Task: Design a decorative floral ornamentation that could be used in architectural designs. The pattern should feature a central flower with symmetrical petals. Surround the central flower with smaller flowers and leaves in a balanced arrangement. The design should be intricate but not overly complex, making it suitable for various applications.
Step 1056:
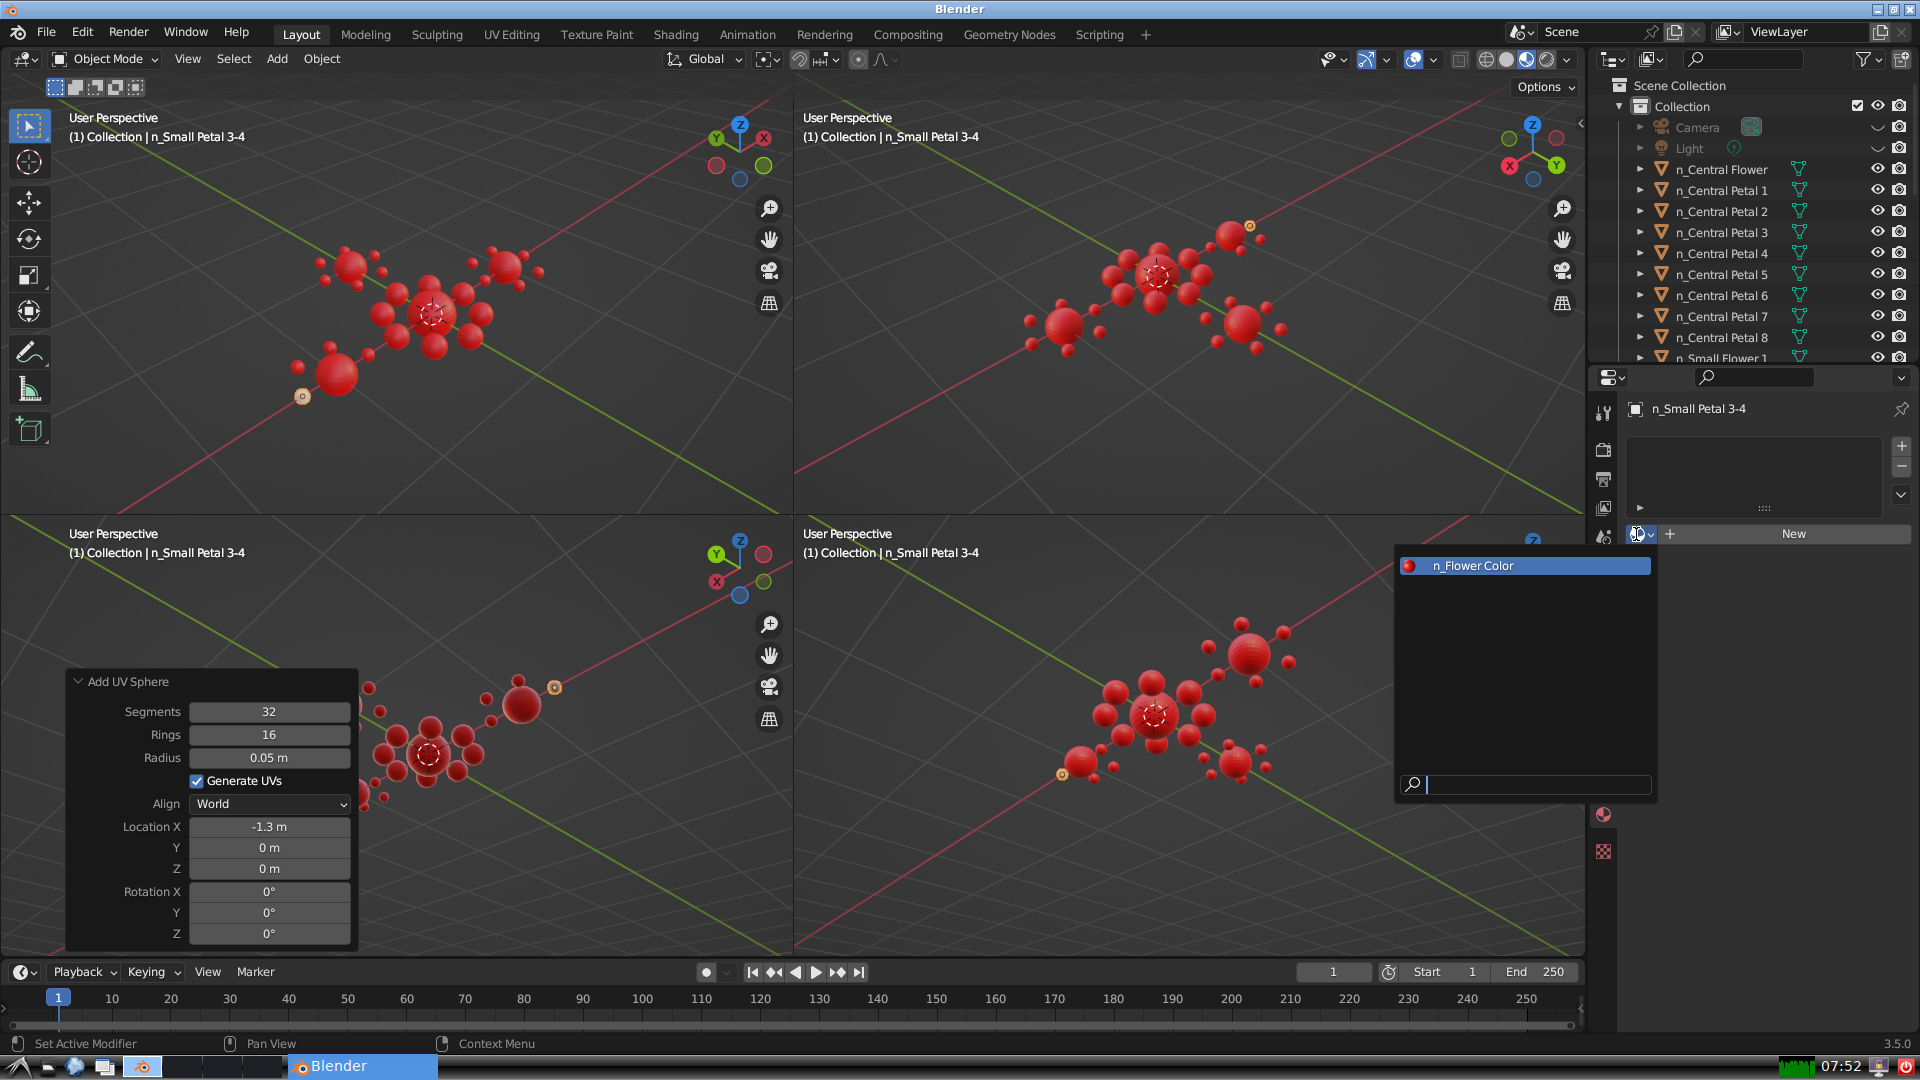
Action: input_text: n_Flower Color